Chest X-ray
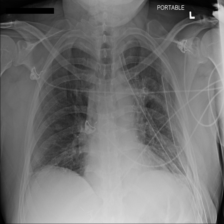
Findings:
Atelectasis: negative
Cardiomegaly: negative
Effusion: negative
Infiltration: negative
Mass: negative
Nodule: positive
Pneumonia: negative
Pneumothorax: negative
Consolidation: negative
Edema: negative
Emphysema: negative
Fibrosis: negative
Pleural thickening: negative
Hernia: negative